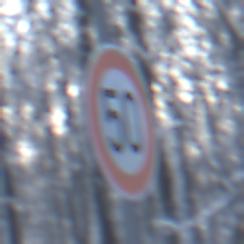
Verkehrszeichen: Geschwindigkeit50
Umgebung: Outdoor, Nature
Tageszeit: MorningAfternoon
Wetter: Clear
Licht: Natural
Jahreszeit: Winter
Kontrast: LowContrast